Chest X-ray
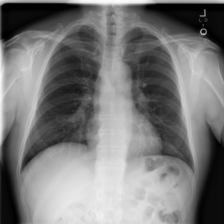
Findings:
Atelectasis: negative
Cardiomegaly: negative
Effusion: negative
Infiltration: negative
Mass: negative
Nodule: negative
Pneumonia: negative
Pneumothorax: negative
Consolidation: negative
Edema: negative
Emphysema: negative
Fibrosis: negative
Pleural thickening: negative
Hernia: negative